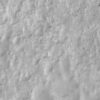
Label: not_dusty